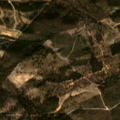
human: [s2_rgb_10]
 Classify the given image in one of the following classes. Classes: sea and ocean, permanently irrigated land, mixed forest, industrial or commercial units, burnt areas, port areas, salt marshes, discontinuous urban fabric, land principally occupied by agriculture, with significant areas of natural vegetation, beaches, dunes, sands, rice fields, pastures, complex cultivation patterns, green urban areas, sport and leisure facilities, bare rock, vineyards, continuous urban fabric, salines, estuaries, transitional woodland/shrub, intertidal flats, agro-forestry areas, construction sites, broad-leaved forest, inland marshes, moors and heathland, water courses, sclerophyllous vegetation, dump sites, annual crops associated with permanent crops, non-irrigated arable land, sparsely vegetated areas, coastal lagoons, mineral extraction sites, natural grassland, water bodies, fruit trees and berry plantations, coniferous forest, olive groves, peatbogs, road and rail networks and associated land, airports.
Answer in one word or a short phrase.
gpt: land principally occupied by agriculture, with significant areas of natural vegetation, broad-leaved forest, transitional woodland/shrub